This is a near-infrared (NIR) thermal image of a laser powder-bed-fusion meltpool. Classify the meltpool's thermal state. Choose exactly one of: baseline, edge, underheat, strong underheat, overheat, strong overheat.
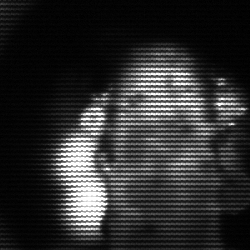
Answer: strong underheat